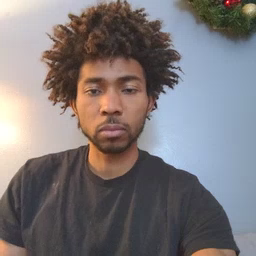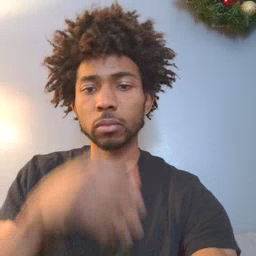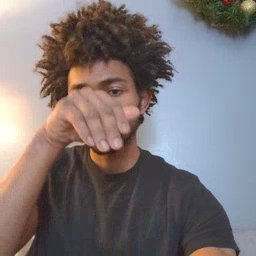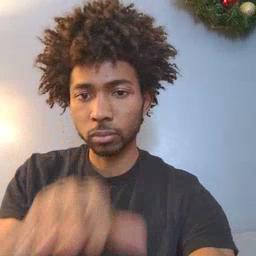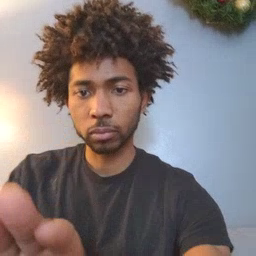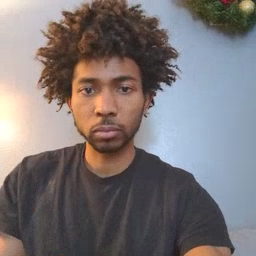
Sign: elephant